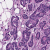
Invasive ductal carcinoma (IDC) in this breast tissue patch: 1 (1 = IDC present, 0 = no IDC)